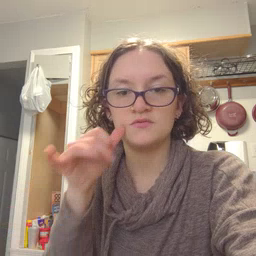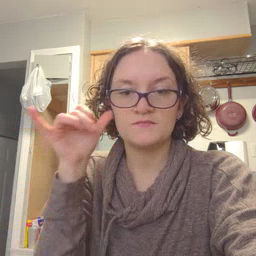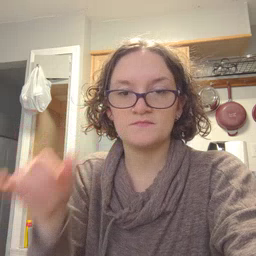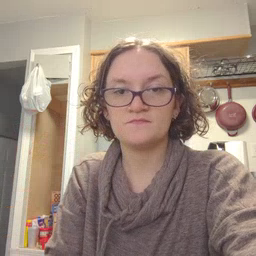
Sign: yesterday